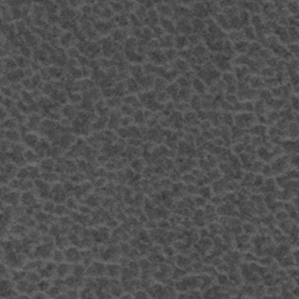
Label: frost